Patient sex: M
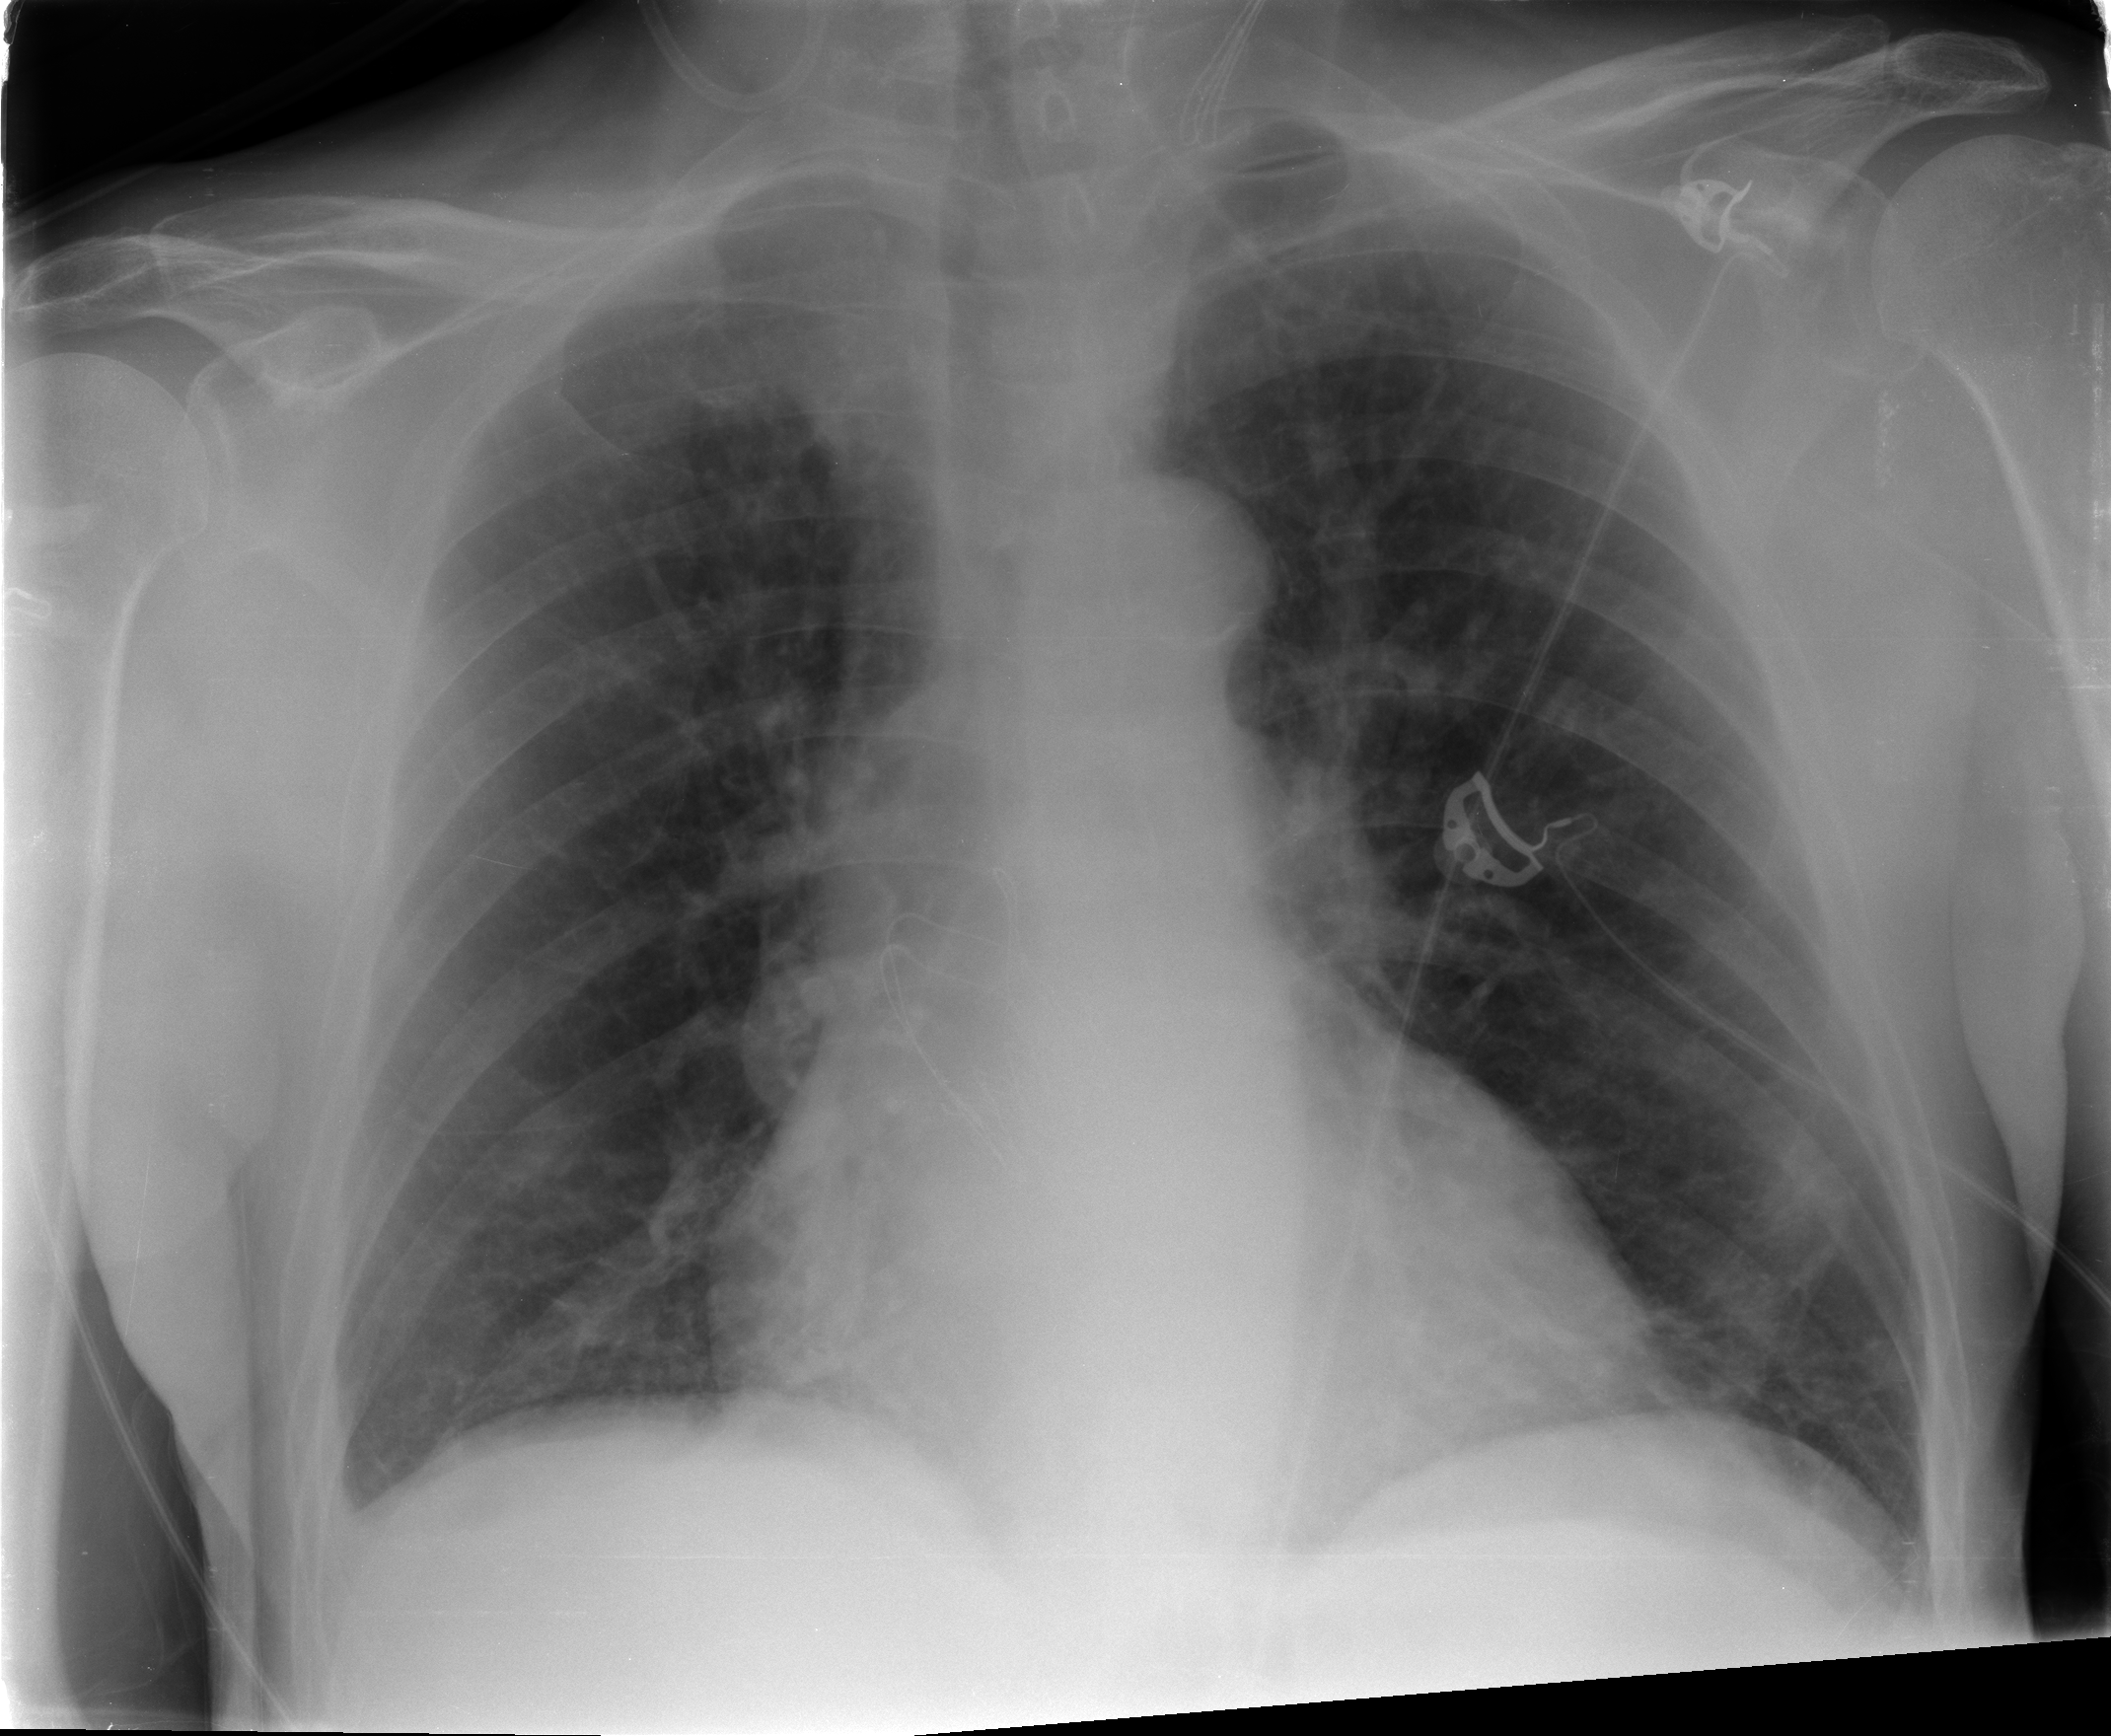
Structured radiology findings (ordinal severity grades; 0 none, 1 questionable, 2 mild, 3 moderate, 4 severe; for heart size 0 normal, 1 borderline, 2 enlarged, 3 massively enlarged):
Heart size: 2
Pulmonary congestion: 0
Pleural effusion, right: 1
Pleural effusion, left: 0
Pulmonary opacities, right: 0
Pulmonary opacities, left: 0
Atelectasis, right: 0
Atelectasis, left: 0